Field crop: maize
Growth stage: 2
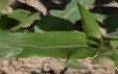
Species: maize